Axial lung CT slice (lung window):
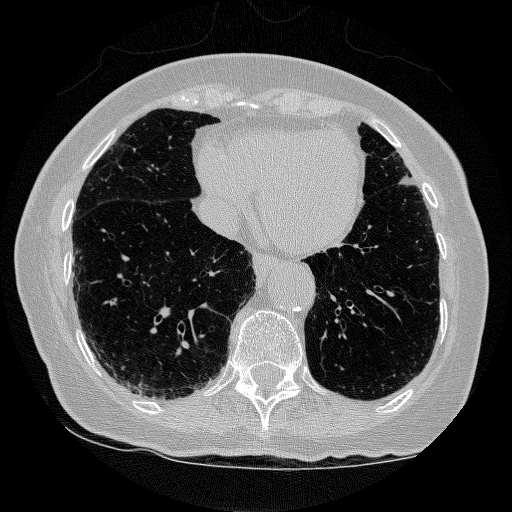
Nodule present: no